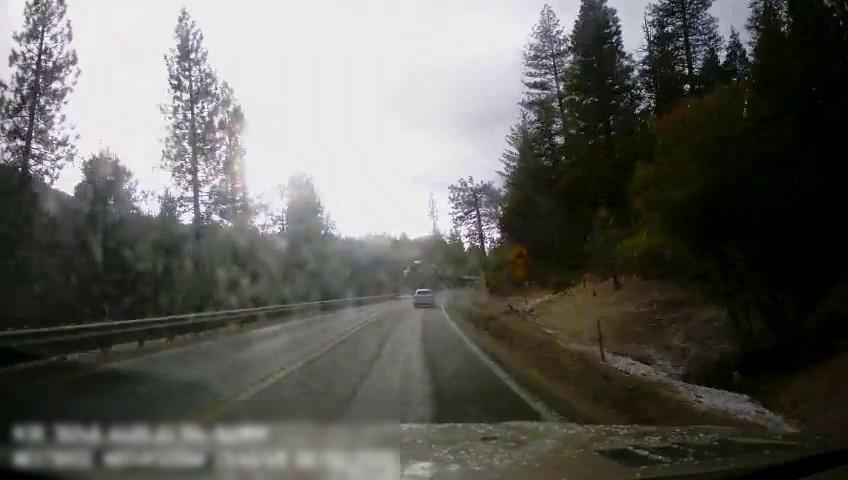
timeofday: Day
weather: Sunny
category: Drivable Space
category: Vehicles | SUV
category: Lanes | Alternate Lane
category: Lanes | Current Lane
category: Traffic | Signs
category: Traffic | Signs